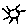
Label: sun